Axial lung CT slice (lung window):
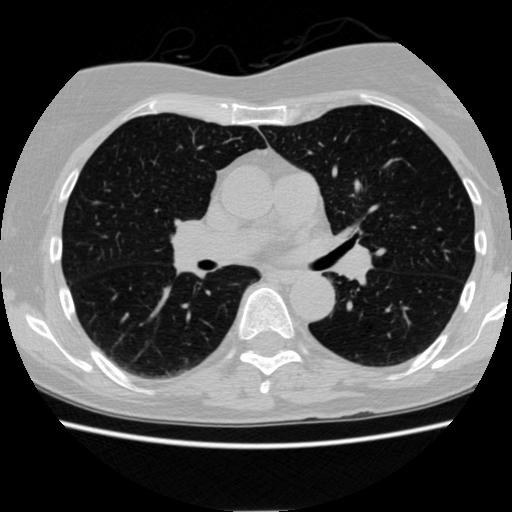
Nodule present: no